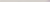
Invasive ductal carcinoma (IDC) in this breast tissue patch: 0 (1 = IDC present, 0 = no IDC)